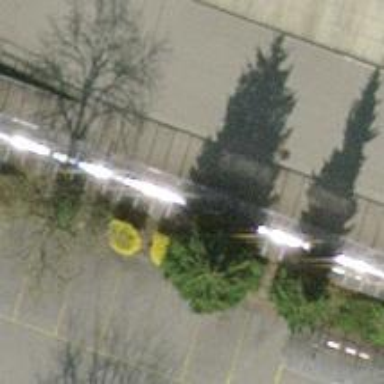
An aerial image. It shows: Bicycle parking area.